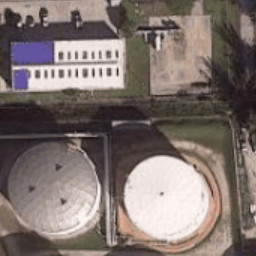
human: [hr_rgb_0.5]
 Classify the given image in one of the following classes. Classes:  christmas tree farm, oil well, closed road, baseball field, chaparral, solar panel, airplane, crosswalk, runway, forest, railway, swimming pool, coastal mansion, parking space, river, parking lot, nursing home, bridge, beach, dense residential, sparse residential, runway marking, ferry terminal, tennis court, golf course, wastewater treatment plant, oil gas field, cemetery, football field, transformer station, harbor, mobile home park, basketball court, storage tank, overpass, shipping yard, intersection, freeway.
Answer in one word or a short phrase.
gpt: storage tank